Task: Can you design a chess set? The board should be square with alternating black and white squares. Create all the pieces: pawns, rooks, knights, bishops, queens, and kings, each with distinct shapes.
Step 2267:
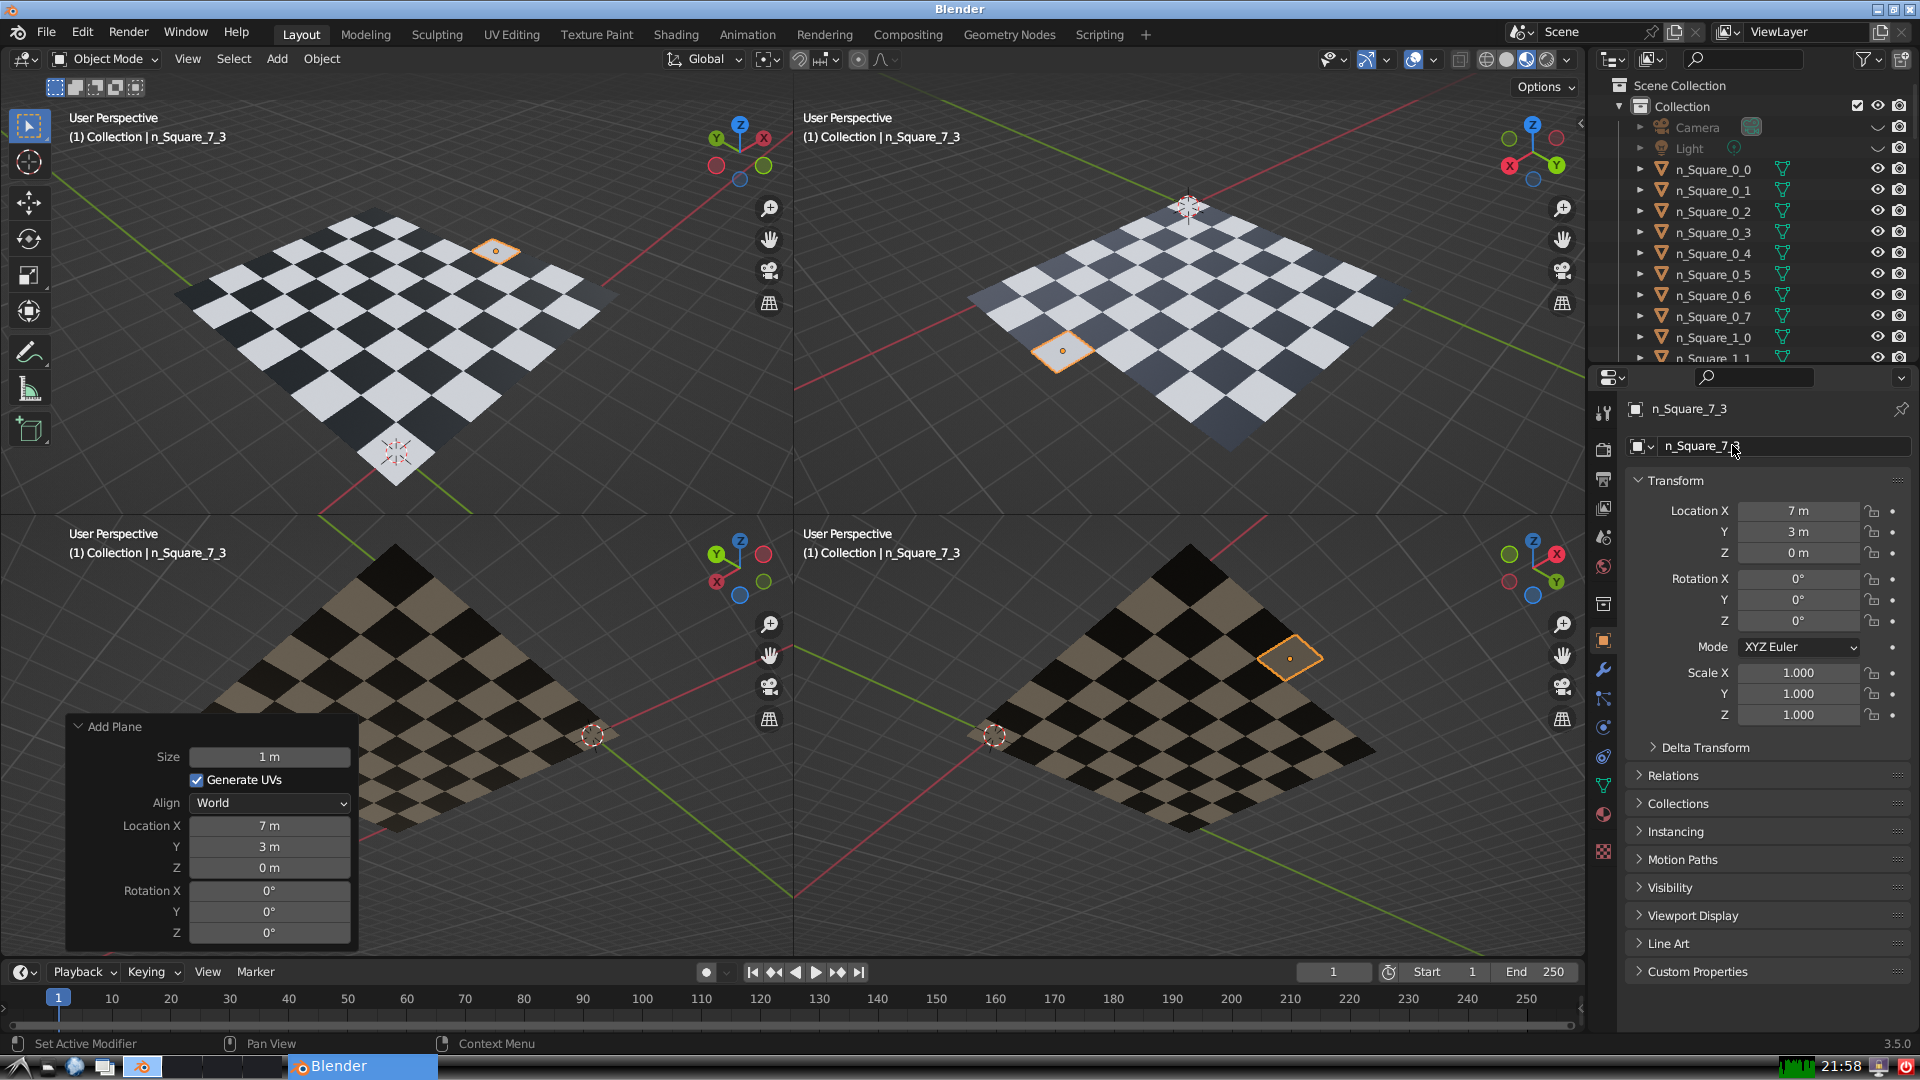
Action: {"mouse_move": [1603, 815]}